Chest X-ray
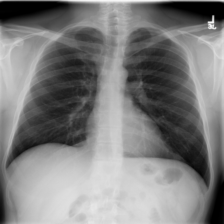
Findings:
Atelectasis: negative
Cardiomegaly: negative
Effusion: negative
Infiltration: negative
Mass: negative
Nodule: negative
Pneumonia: negative
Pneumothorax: negative
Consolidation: negative
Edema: negative
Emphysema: negative
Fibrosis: negative
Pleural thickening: negative
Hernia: negative